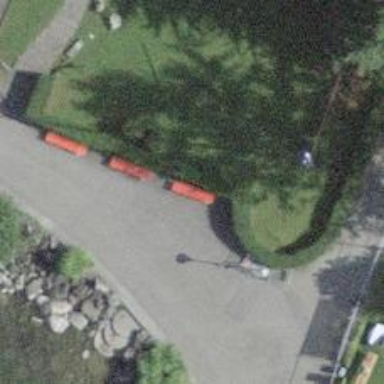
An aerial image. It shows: Red bench.